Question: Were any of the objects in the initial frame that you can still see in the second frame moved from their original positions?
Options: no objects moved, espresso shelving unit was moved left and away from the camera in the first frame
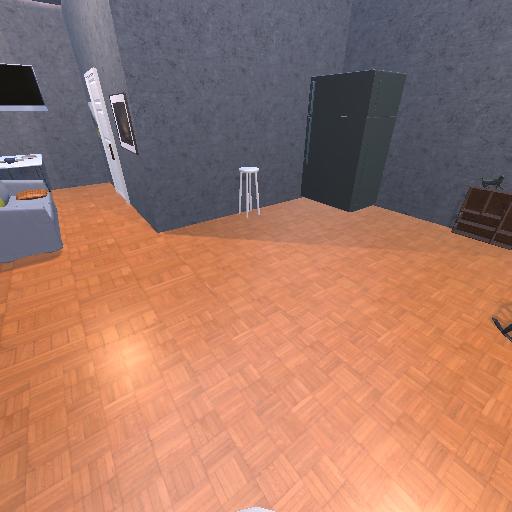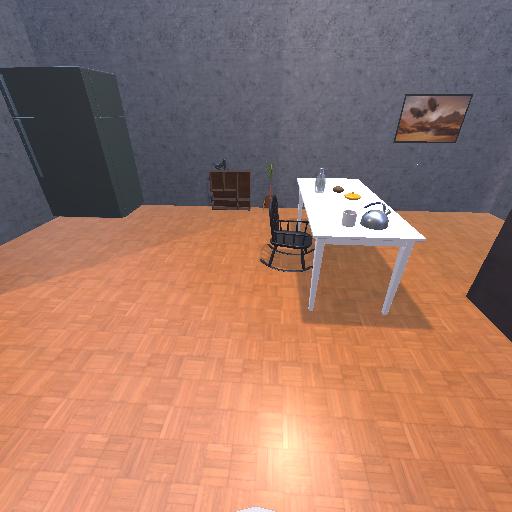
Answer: no objects moved